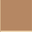
Piece: xx